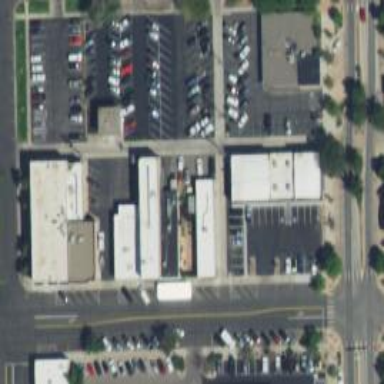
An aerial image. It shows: Parking space.